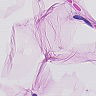
Metastatic tissue present: no